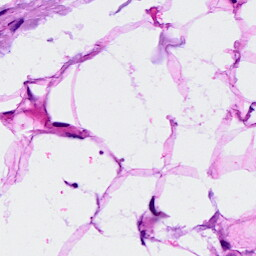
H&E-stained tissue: Breast